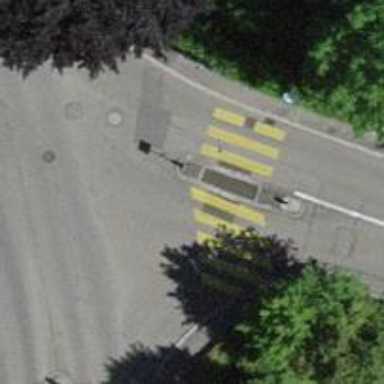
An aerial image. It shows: Marked pedestrian crossing with zebra designation and central island.